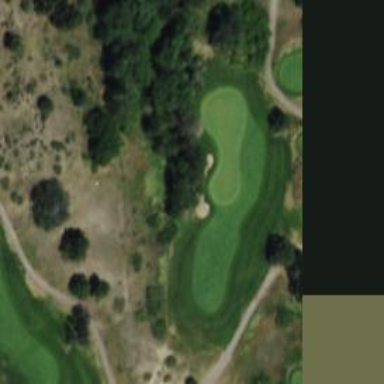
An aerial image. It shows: View of golf hole.